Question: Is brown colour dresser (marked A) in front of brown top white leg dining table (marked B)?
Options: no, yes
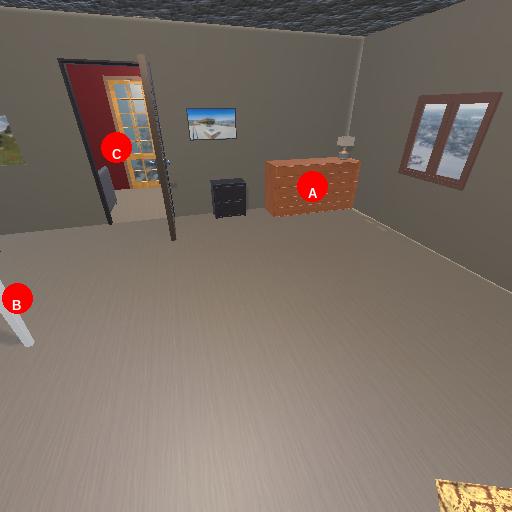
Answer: no